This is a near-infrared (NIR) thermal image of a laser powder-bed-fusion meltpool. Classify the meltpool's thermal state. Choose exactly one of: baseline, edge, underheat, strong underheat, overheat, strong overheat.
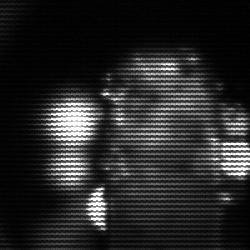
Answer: strong underheat